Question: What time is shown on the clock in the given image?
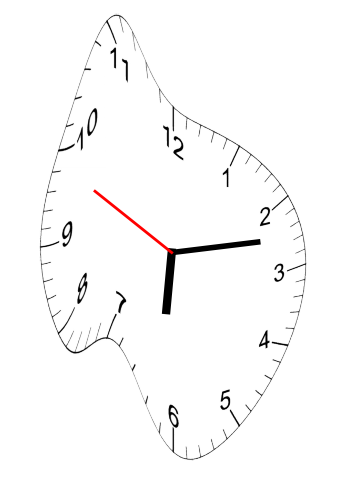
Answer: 06:12:49